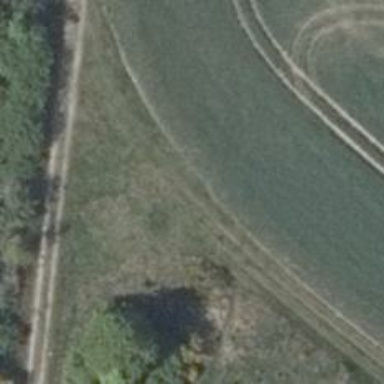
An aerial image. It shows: Track with grade3 tracktype.